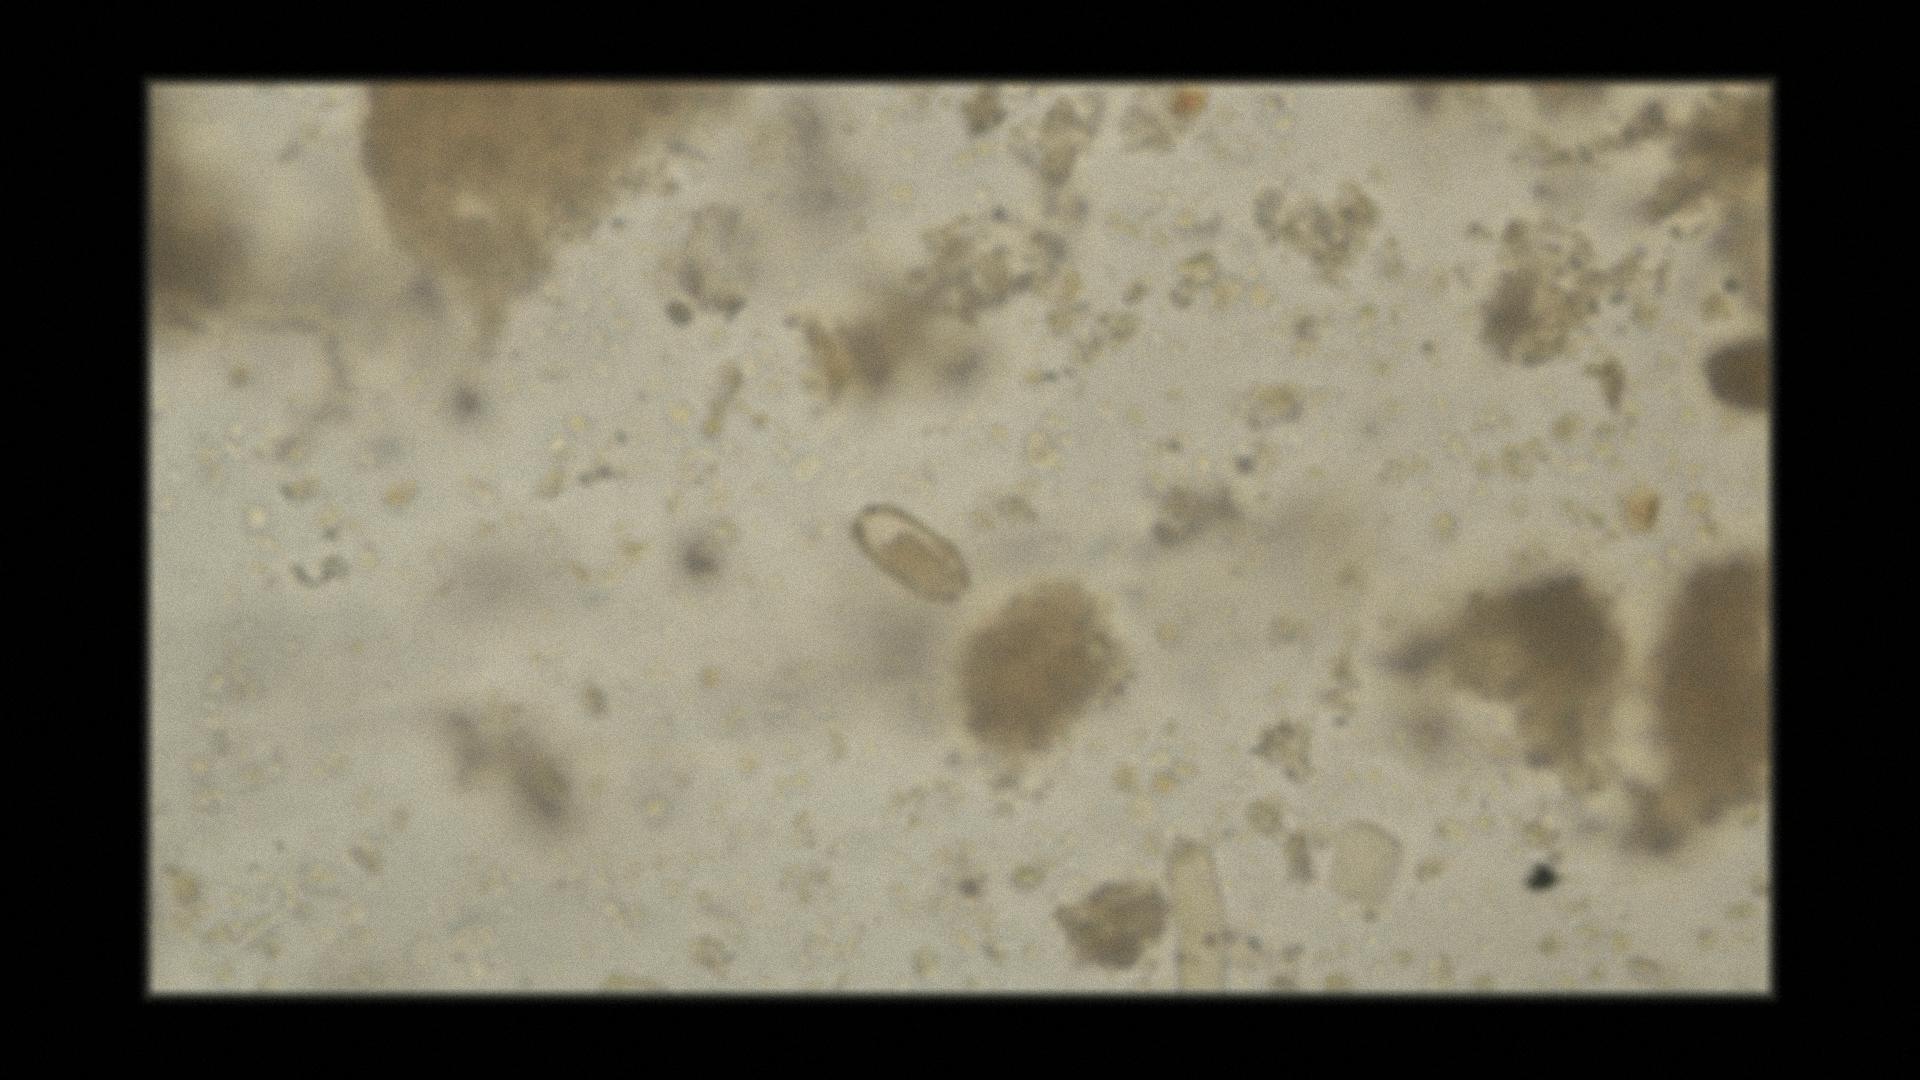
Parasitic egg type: Capillaria philippinensis